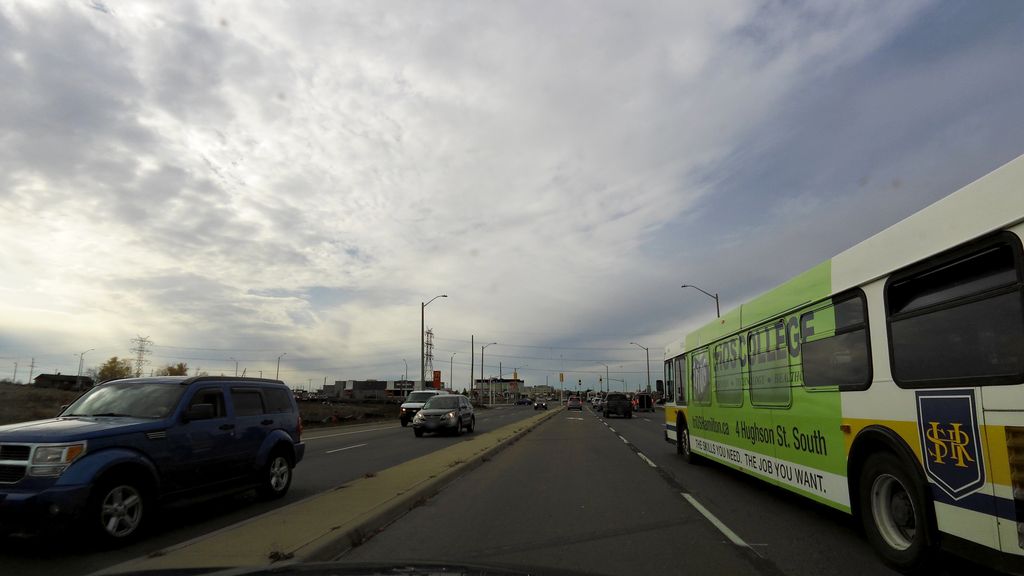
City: hamilton